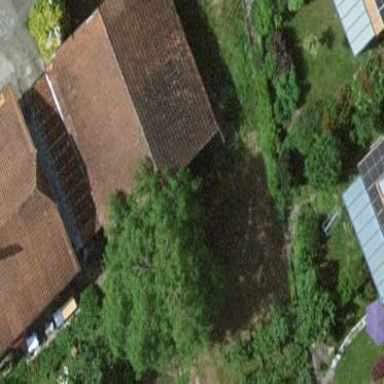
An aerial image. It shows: Barn.